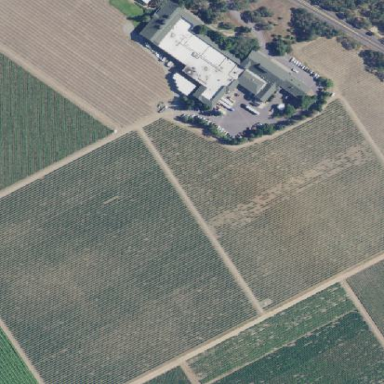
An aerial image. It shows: Vineyard where grapes are grown.